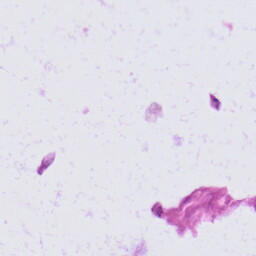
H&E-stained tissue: Skin